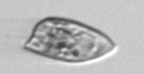
Label: Prorocentrum_dentatum